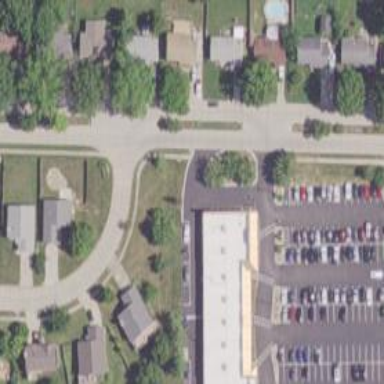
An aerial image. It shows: Footway.